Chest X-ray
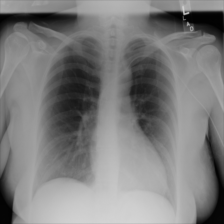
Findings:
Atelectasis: negative
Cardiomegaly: negative
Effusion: negative
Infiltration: negative
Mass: negative
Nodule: negative
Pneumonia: negative
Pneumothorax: negative
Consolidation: negative
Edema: negative
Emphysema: negative
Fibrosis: negative
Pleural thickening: negative
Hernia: negative